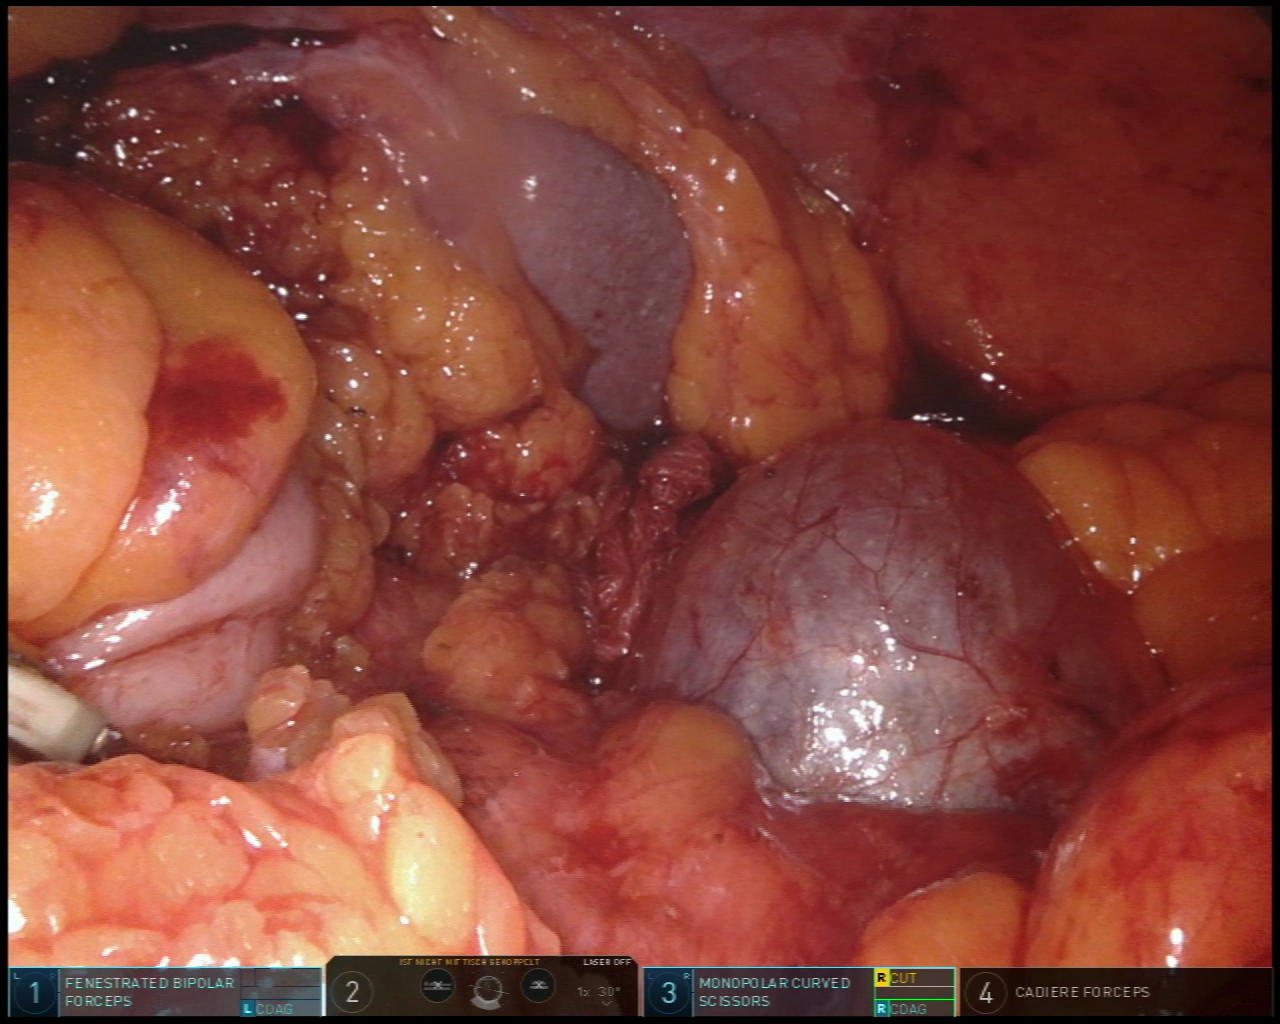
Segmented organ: spleen
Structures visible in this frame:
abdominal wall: yes
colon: yes
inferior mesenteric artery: no
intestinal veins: no
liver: no
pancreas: no
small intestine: no
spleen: yes
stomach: no
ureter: no
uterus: no
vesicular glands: no